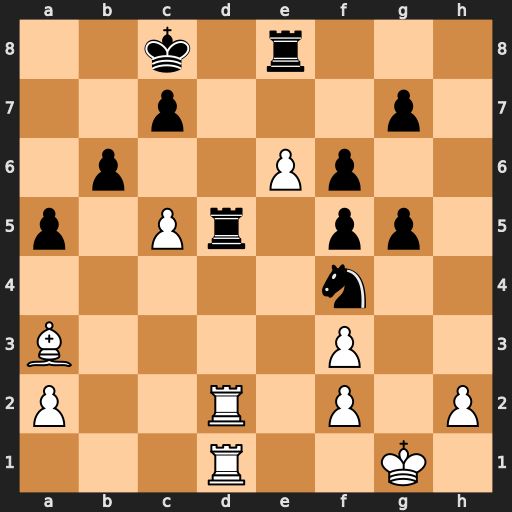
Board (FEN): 2k1r3/2p3p1/1p2Pp2/p1Pr1pp1/5n2/B4P2/P2R1P1P/3R2K1
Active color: w
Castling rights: -
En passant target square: -
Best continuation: Rxd5 Nxd5 Rxd5